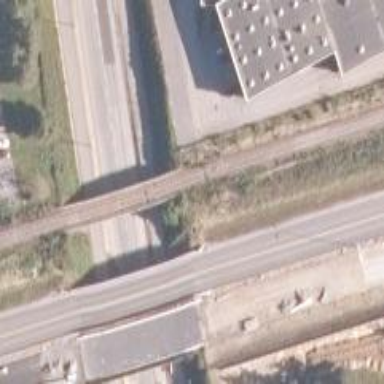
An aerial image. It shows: Bridge used by trains with continuous electrified contact lines.